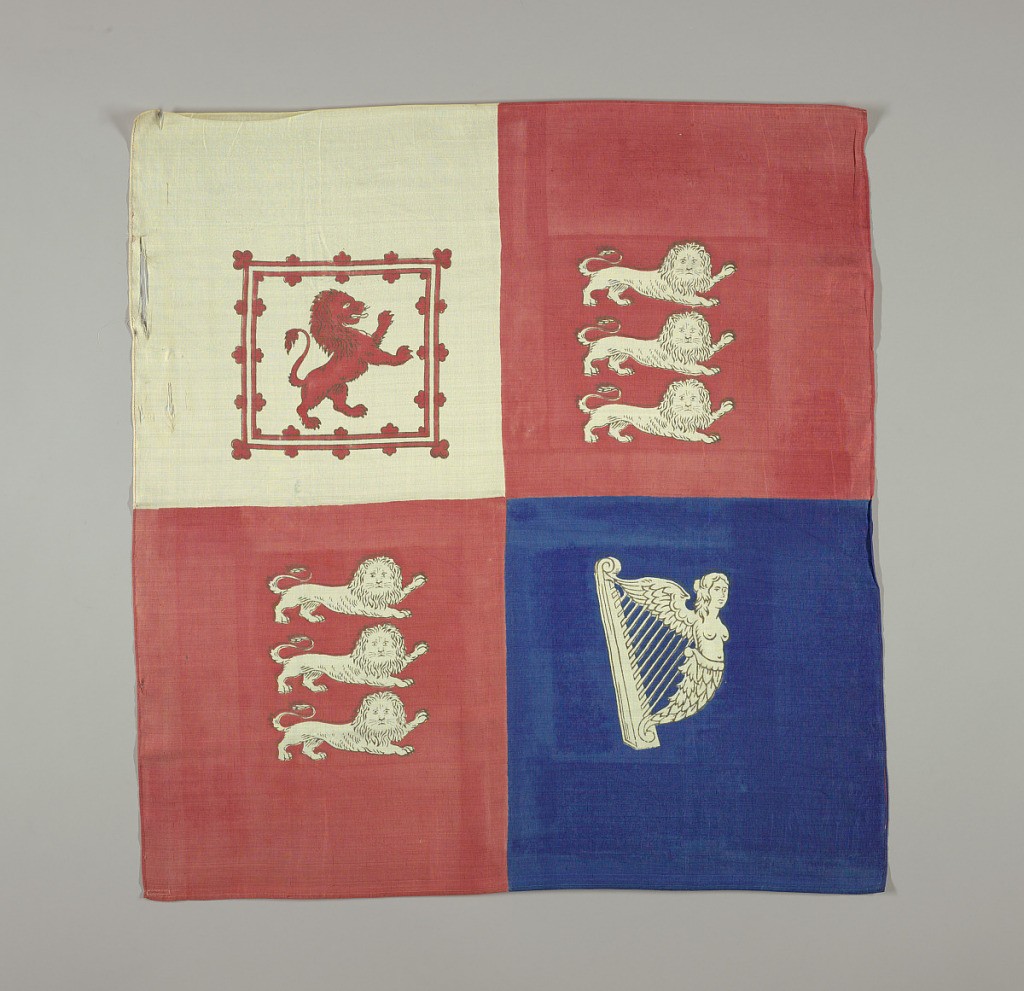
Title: Square
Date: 19th century
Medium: silk Technique: printed
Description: Handkerchief divided into four quarters: two red squares show three lions passant; one blue square with a harp; and one white with a lion rampant inside a red frame.